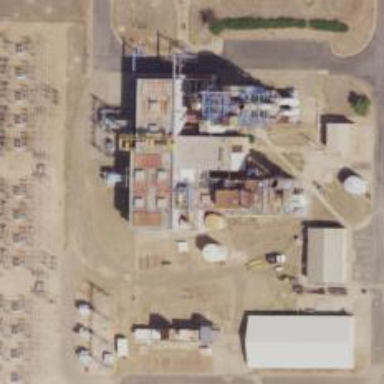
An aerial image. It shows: Gas-powered generator using steam turbine.